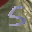
Label: 5